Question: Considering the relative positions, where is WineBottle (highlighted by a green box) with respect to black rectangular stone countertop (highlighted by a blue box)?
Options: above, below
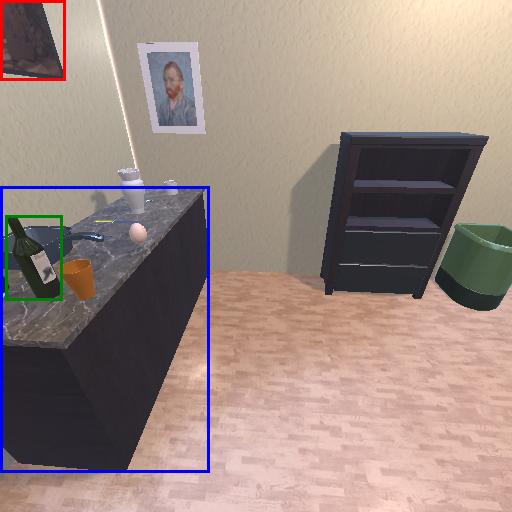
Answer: above